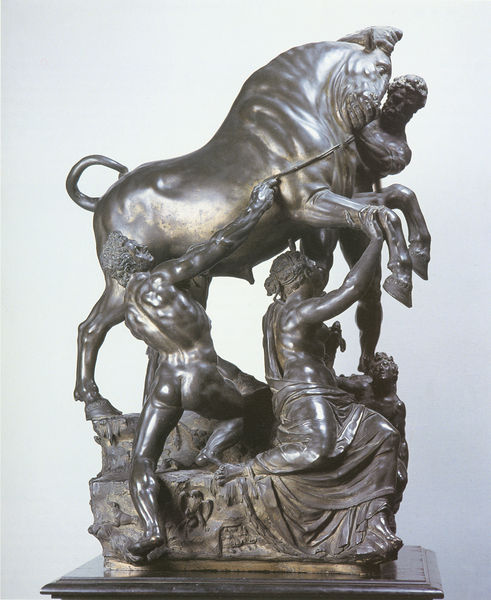
Titel: Der Farnesische Stier
Künstler: Adriaen de Vries
Institution: Gotha, Schlossmuseum
Schlagwörter: mann, sitzen, brust, busen, grau, kleid, blick, leute, halten, mensch, silber, blicken, figur, personen, kinder, pferd, statue, zügel, weib, muskeln, bronze, kupfer, kunst, rom, zeus, stier, römisches reich, zügeln, silver